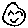
Label: smiley face